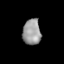
Tissue: lung
Cell type: Others
Senescence score: 0.1208
Nuclear area (px): 458
Mean DAPI intensity: 153.459